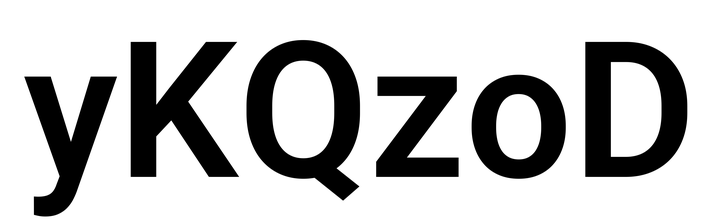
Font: Roboto_SemiBold